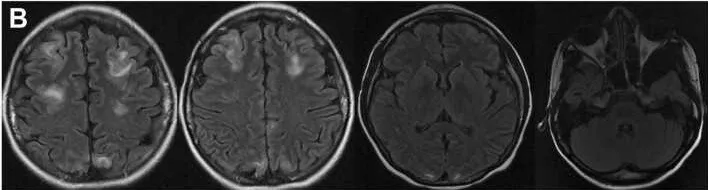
Magnetic resonance imaging T2 fluid attenuated inversion recovery sequence images of the brain. (B) Axial view illustrating multifocal areas of hyperintensity consistent with viral encephalitis in the bilateral frontal and occipital lobes with cerebellar sparing.
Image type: radiology (mri)